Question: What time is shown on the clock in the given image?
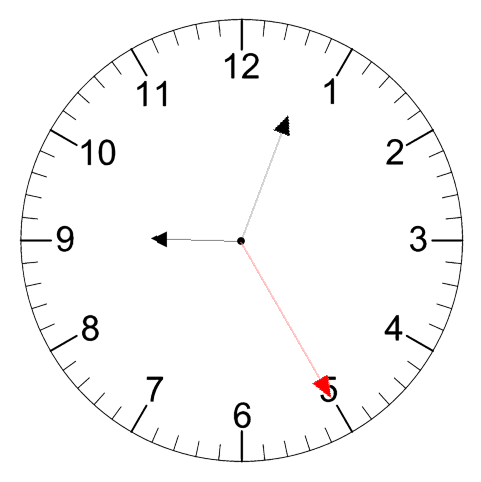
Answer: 09:03:25